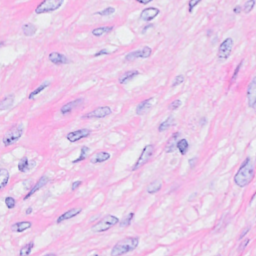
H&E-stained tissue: Breast